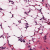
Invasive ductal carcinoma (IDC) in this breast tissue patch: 1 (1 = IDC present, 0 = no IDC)